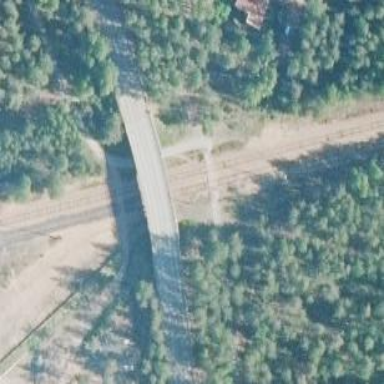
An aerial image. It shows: Railway crossing with saltire markings.